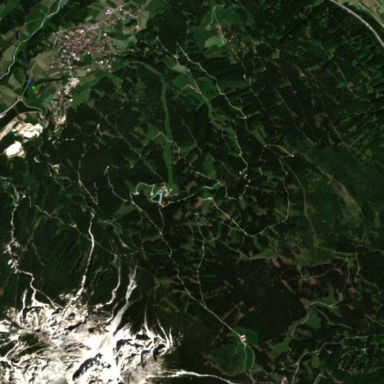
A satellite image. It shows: Area designated for winter sports.